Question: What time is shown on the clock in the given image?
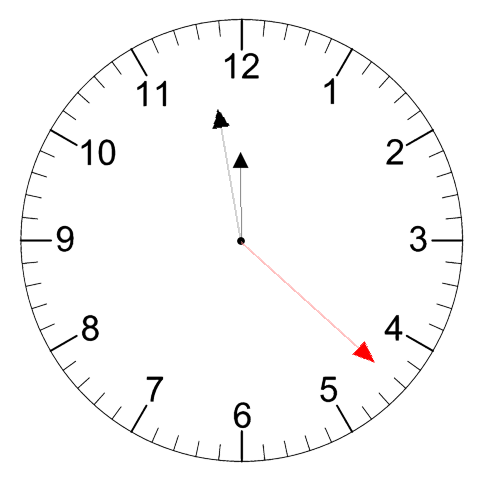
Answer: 11:58:22